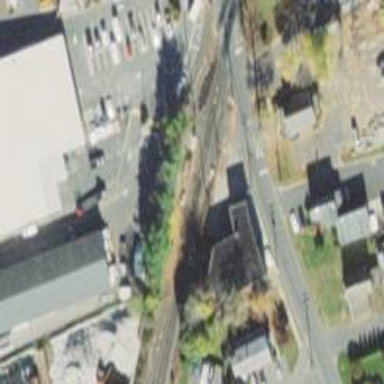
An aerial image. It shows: Railway junction.